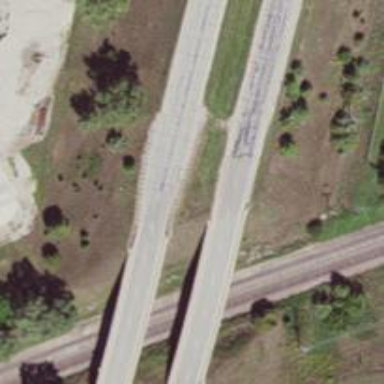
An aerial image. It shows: Primary highway bridge that is also expressway.